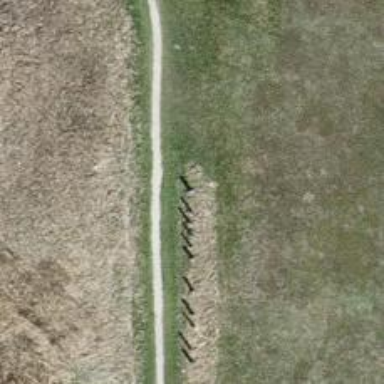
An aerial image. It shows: Hedge barrier.